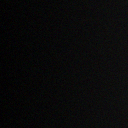
Screen state: off